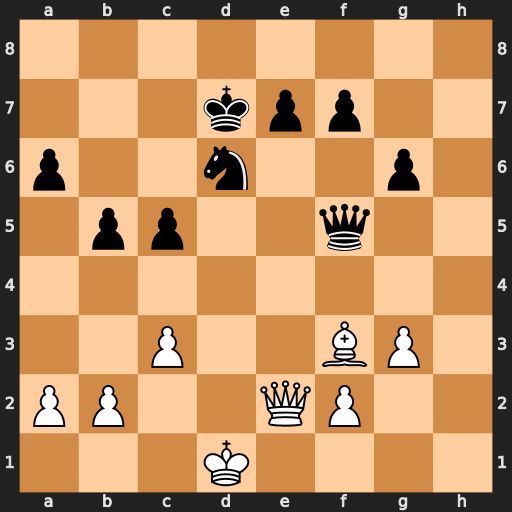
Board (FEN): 8/3kpp2/p2n2p1/1pp2q2/8/2P2BP1/PP2QP2/3K4
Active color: w
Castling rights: -
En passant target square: -
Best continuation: Bg4 e6 Bxf5